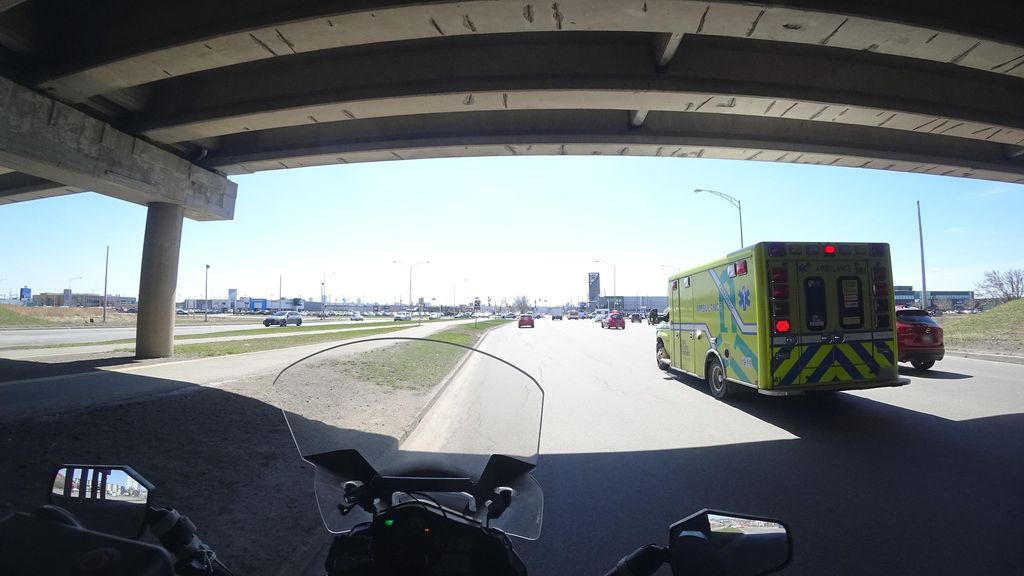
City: quebec_city